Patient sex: F
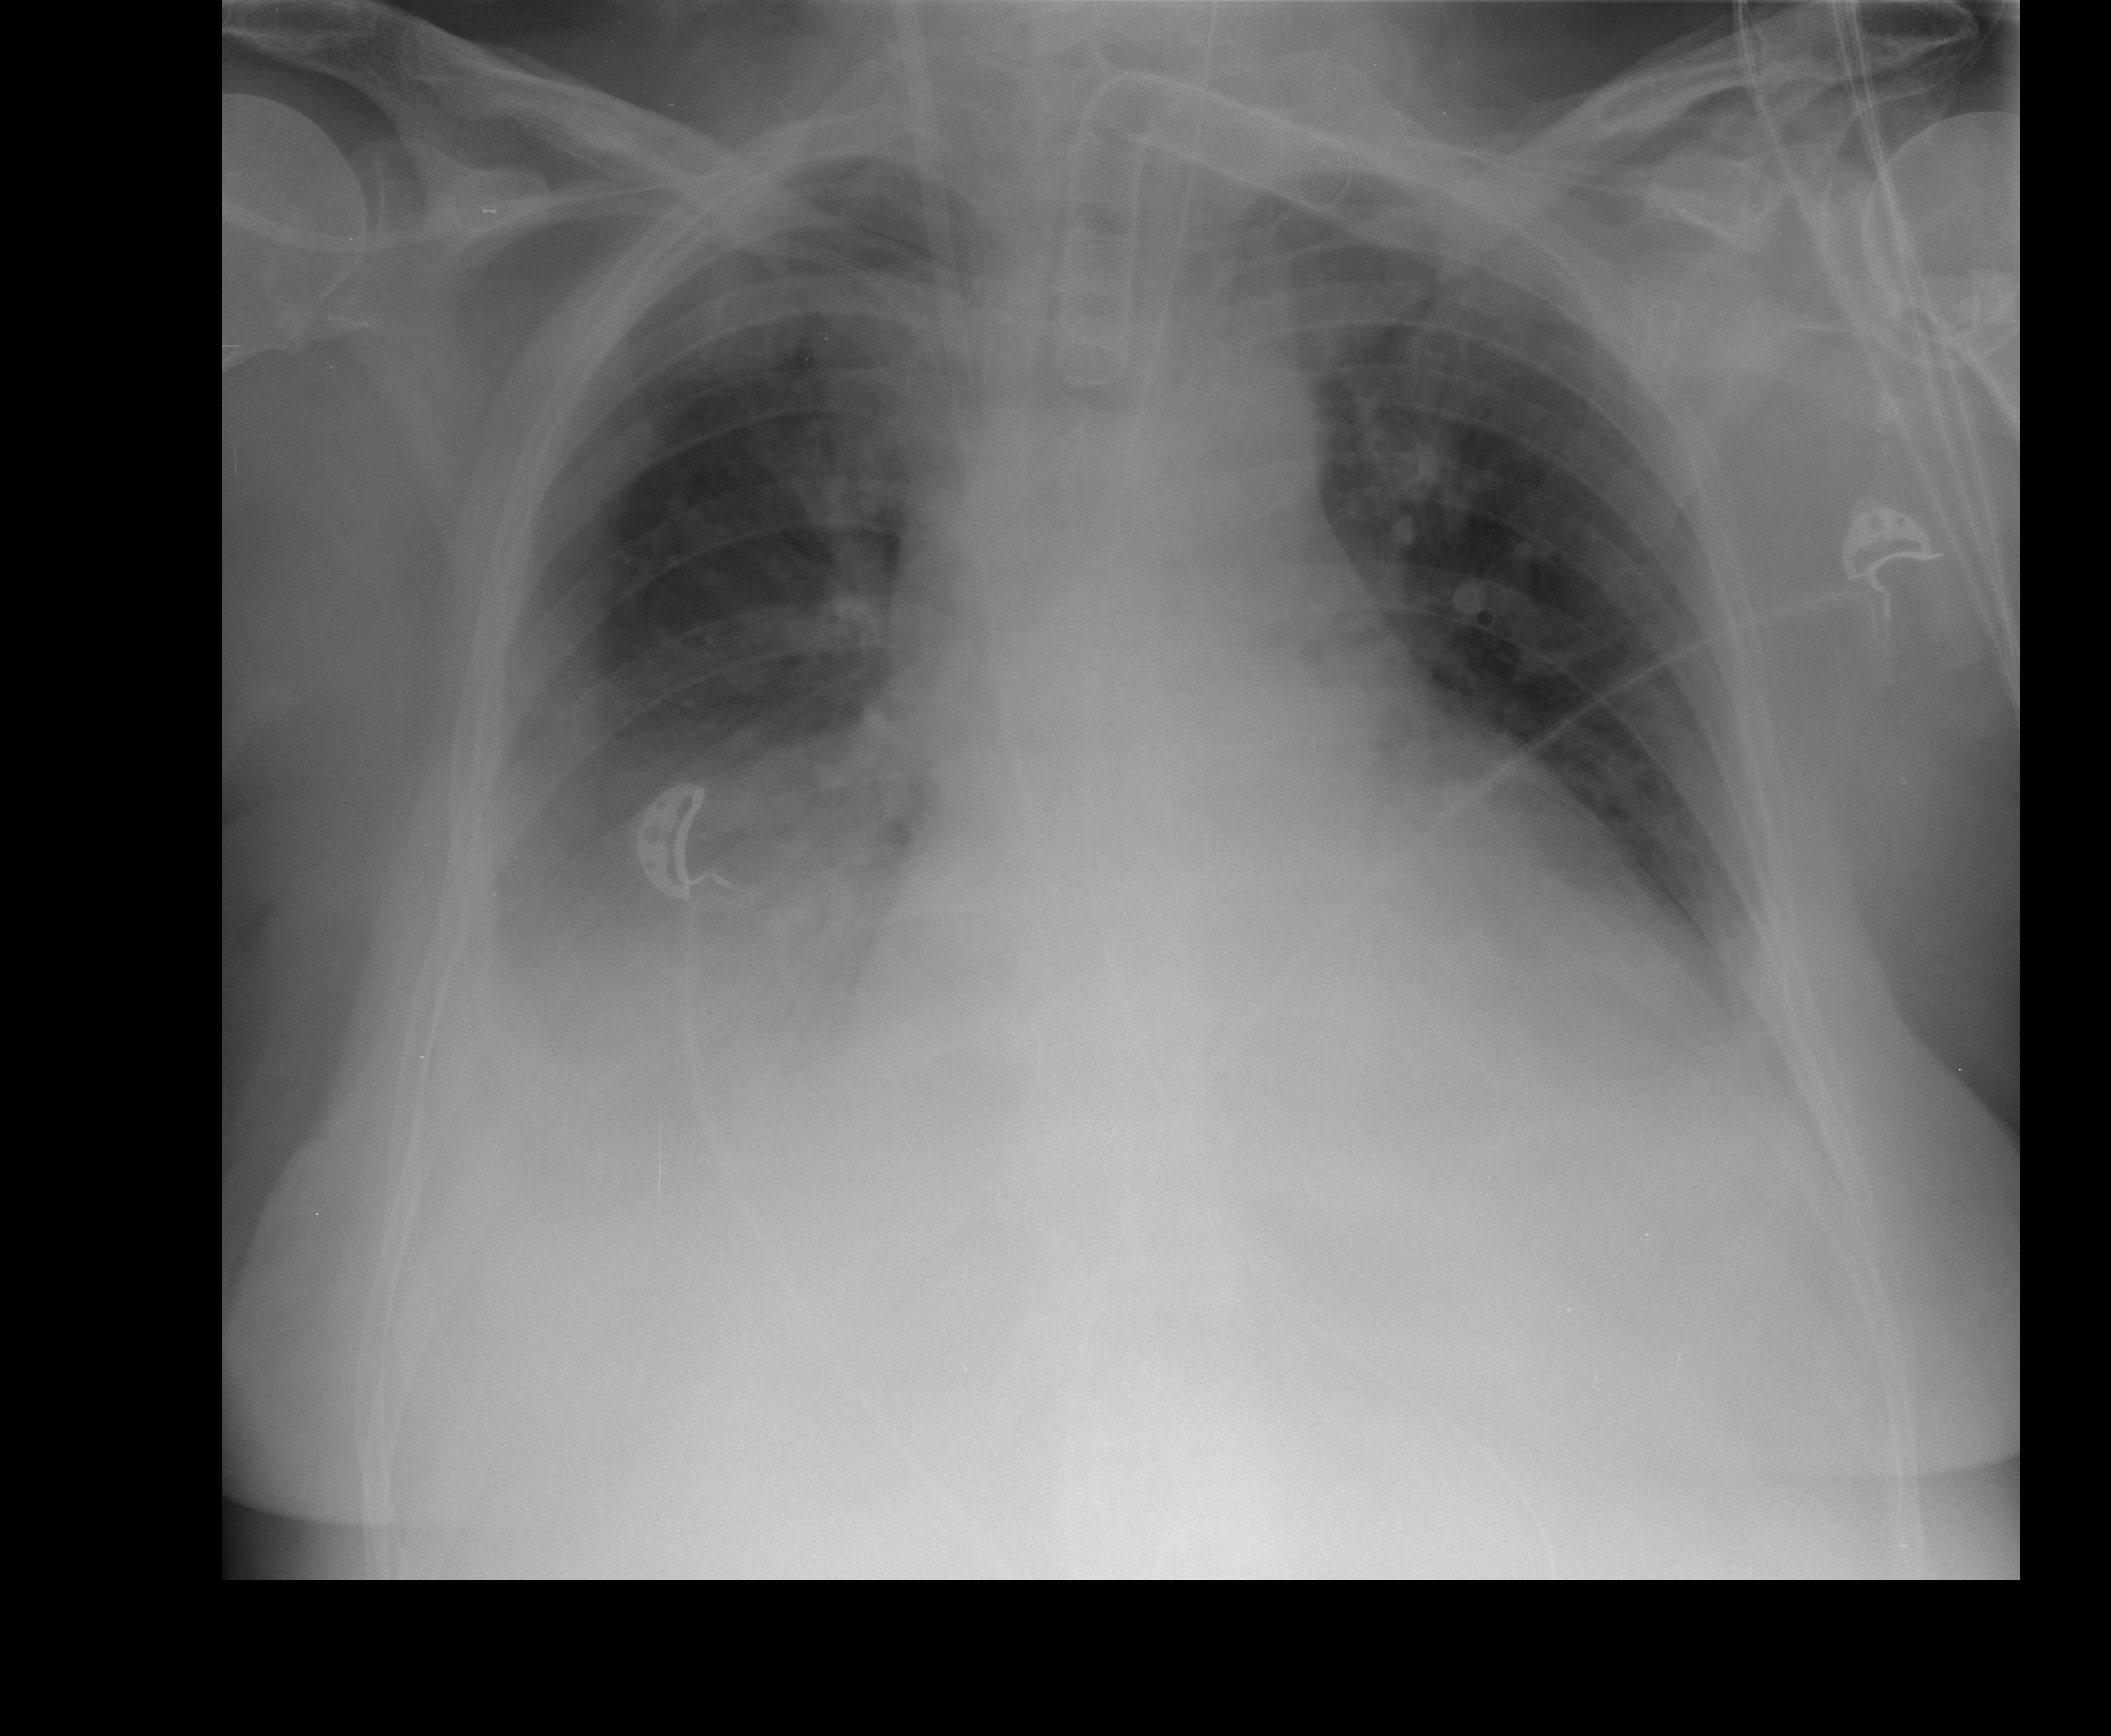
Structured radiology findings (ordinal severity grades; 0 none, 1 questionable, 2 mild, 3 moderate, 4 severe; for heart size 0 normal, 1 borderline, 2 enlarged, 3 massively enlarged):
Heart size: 2
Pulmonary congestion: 2
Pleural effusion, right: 3
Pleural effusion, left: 2
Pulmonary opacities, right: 2
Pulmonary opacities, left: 0
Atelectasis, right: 2
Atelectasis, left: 2